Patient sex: F
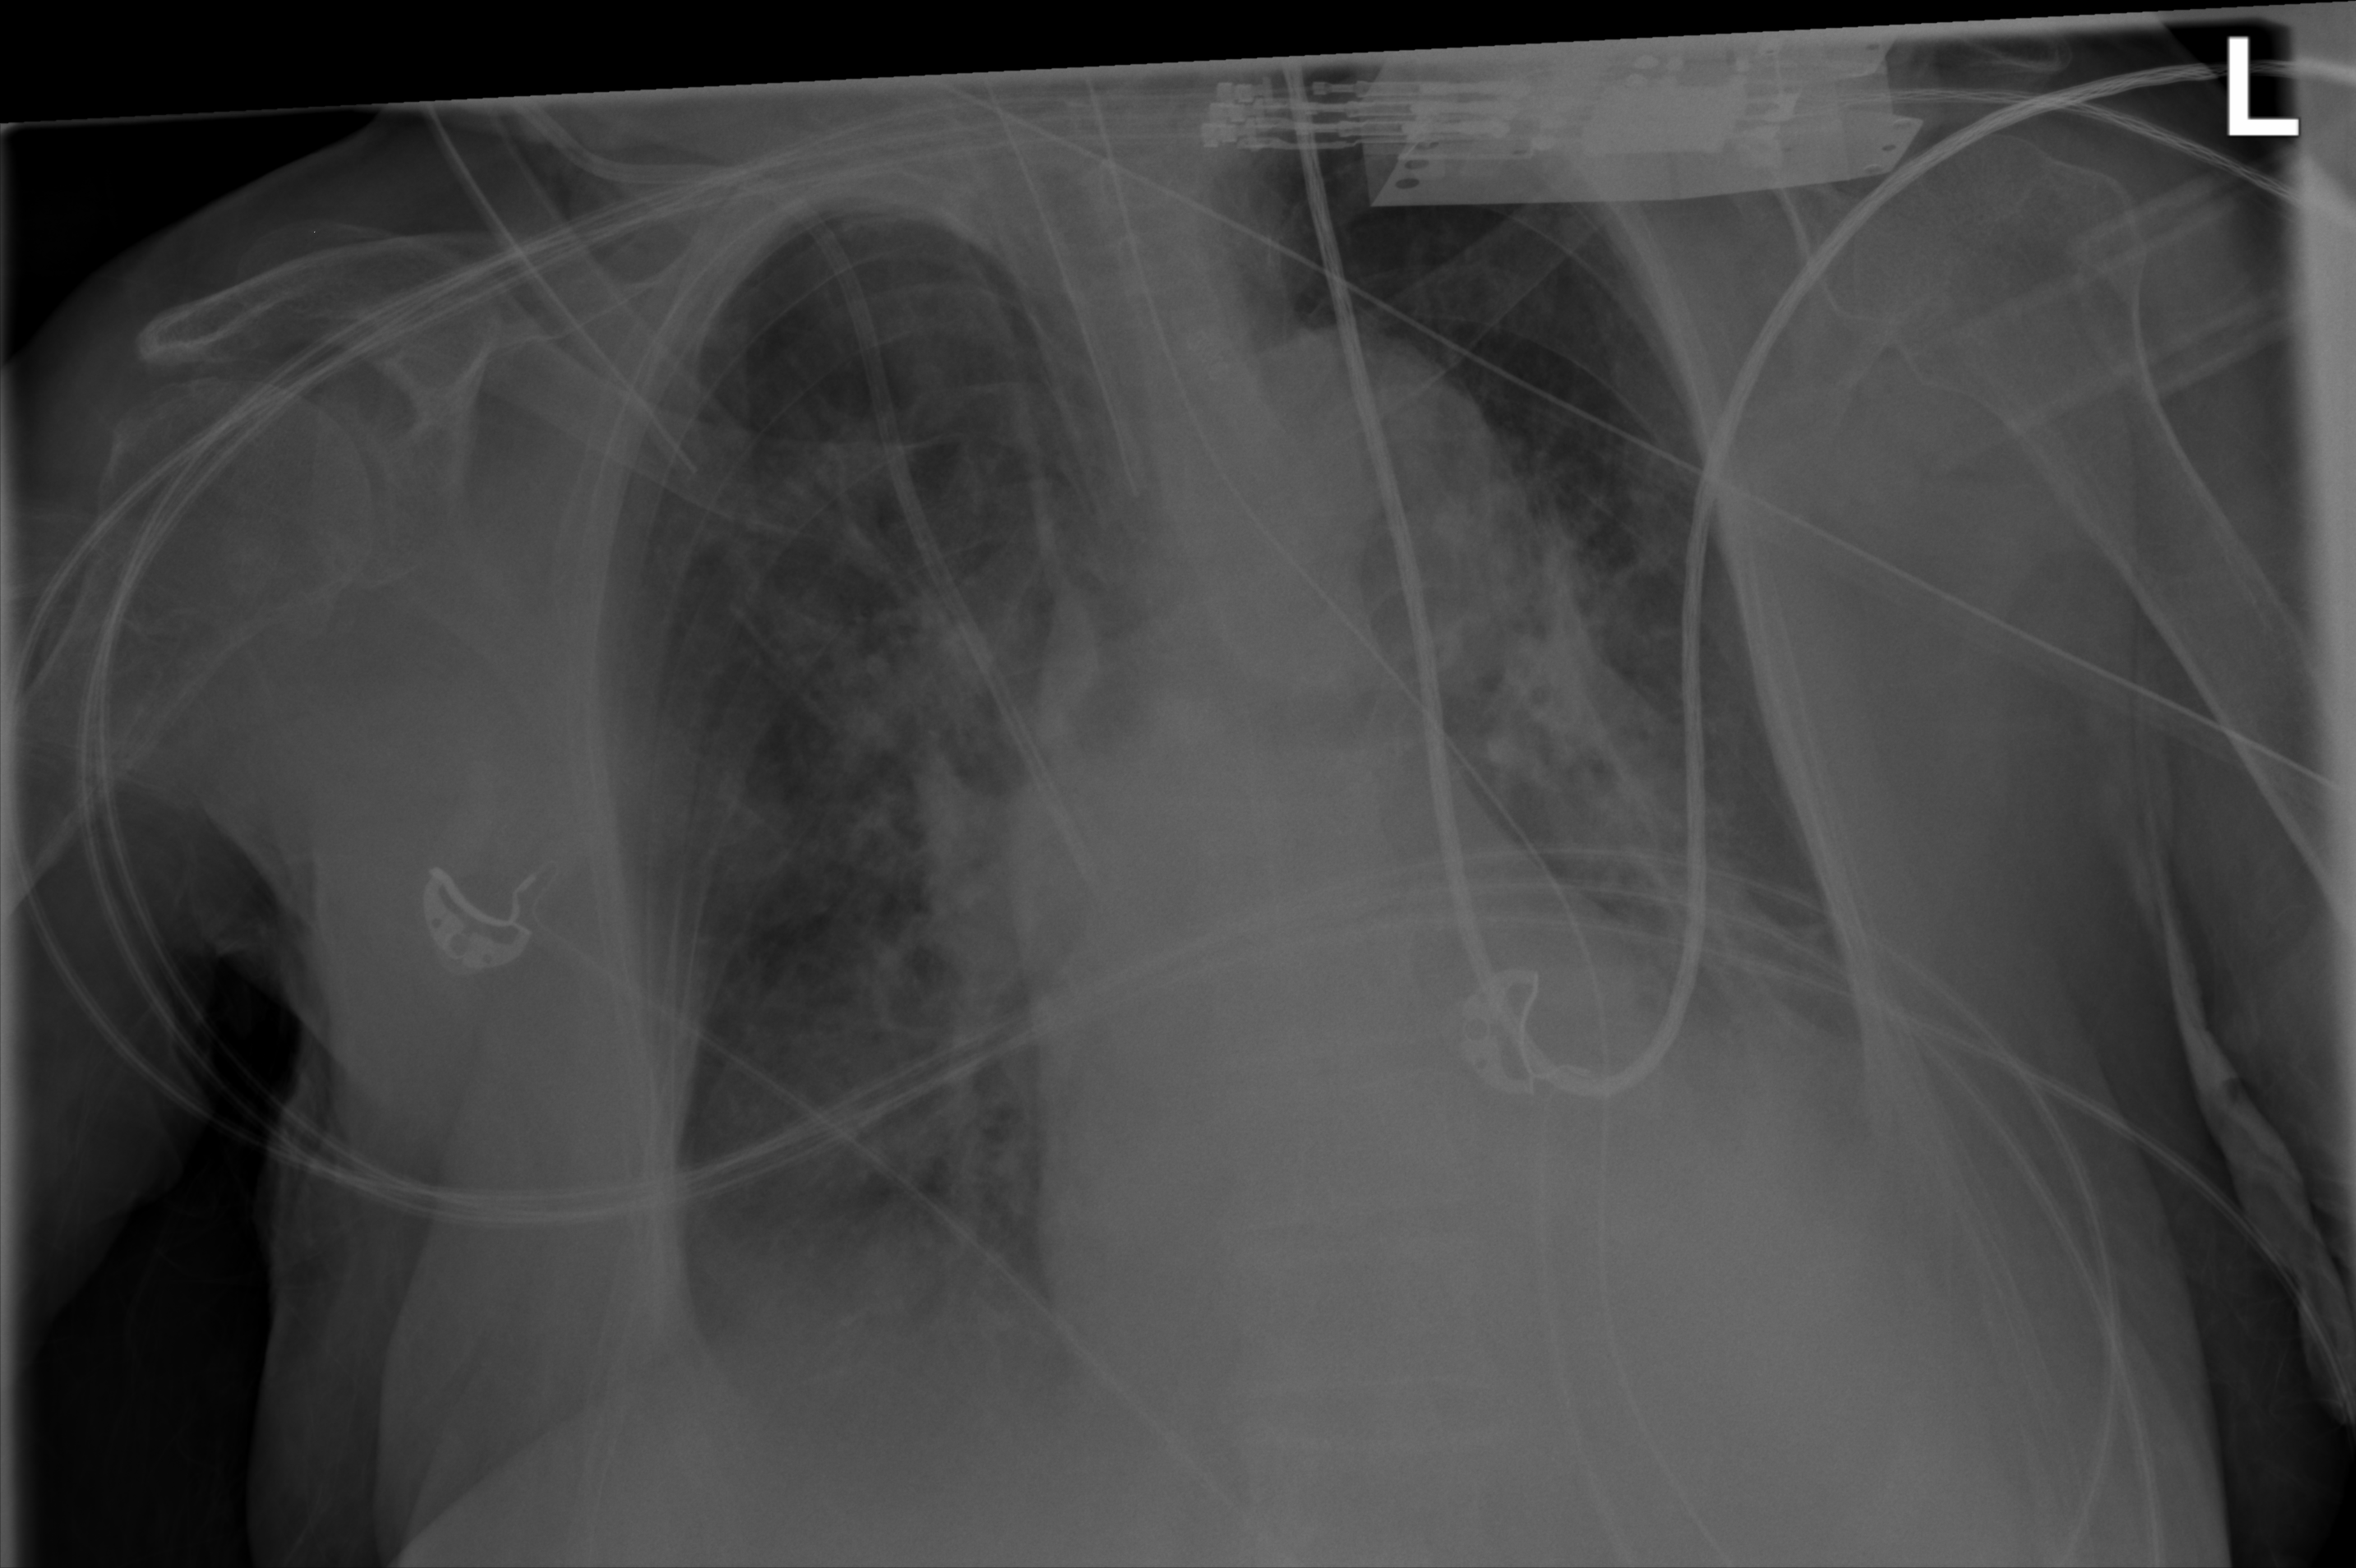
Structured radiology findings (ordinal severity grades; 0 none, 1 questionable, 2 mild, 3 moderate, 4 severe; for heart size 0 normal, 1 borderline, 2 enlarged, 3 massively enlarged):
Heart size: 1
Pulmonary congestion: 3
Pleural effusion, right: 2
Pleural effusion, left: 2
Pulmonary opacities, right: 2
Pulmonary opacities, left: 2
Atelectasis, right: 2
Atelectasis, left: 2